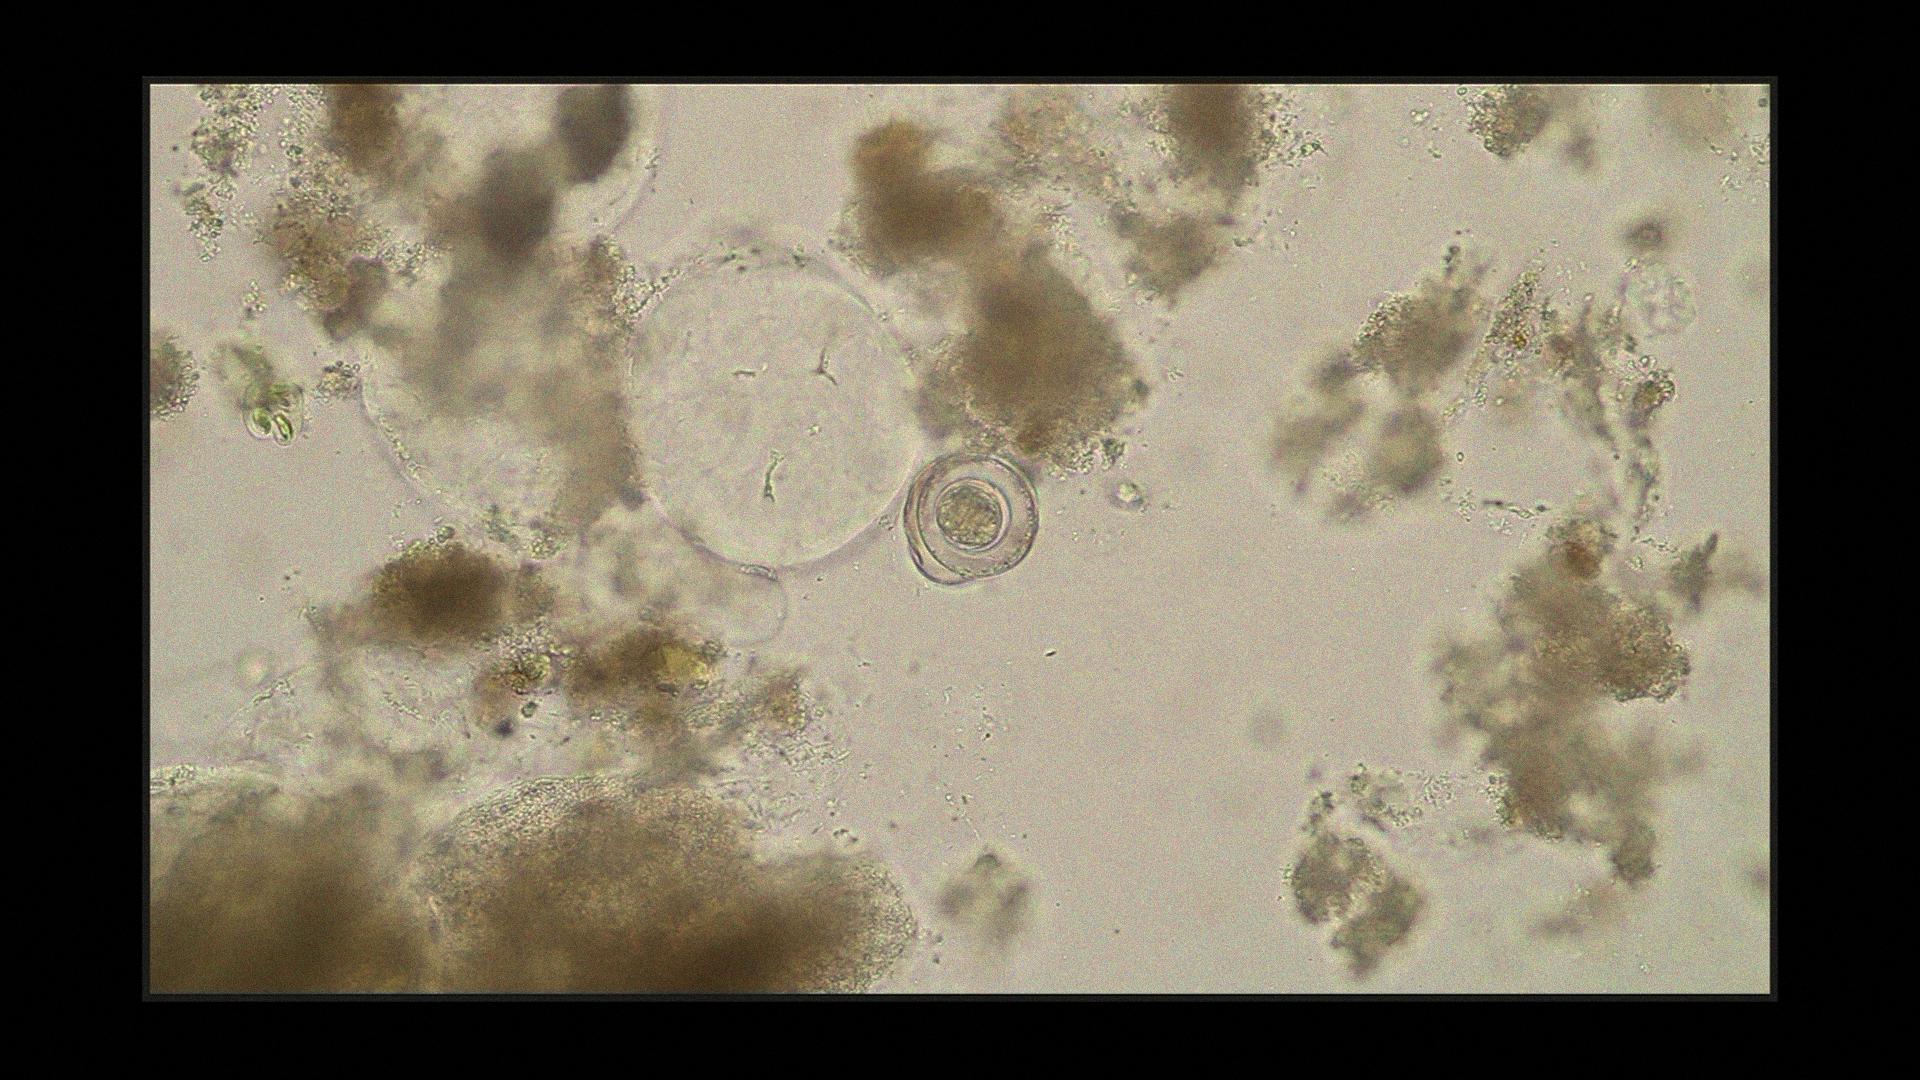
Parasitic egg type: Hymenolepis nana